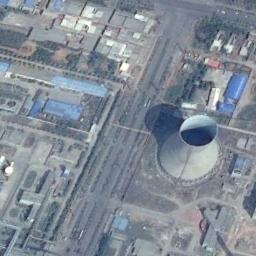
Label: thermal_power_station